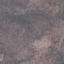
Label: HerbaceousVegetation